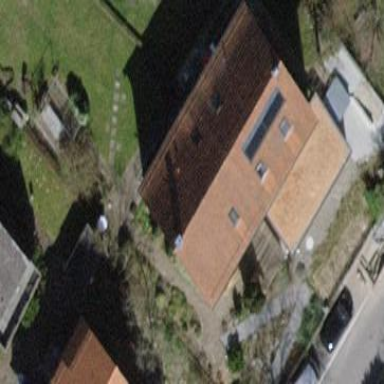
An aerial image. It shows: Building with tiled roof.